Field crop: maize
Growth stage: 2
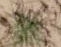
Species: salsola